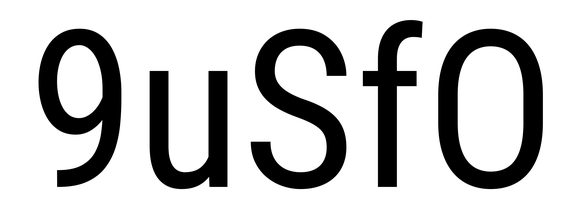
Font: Roboto_Condensed_Regular